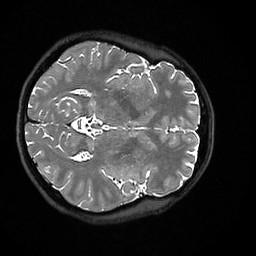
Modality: T2w
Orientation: axial
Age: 33
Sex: female
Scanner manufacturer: ge
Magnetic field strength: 3 T
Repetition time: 3.202 s
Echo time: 0.06609 s